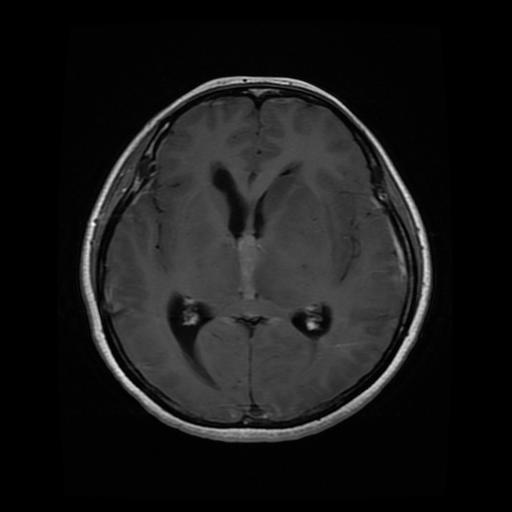
Label: glioma